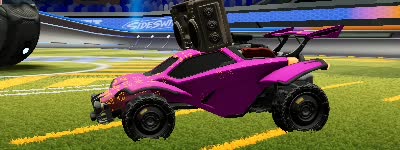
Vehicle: octane